Question: I want to query a table and return the latest date associated to each instance of a foreign key. e.g.:

In other words, I want the expenditure for each project that has the highest value in 'ExpenditureDate' I started of with the following query that gets the last expenditure added, but this is wrong as the last one added is not always for the latest date:
'''
WITH LatestCumulativeExpenditure AS
(
SELECT DISTINCT
MAX(p.Id) AS Id
FROM
tbl_ProjectExpenditure p
GROUP BY
p.ProjectID
)
SELECT
pe.Id,
pe.ProjectID,
pe.CumulativeMonthlyExpenditure
FROM
tbl_ProjectExpenditure pe
INNER JOIN LatestCumulativeExpenditure lce
ON pe.Id = lce.Id
INNER JOIN tbl_Project p
ON pe.ProjectID = p.Id
'''
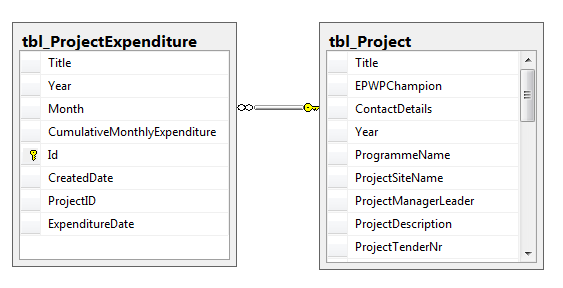
Answer: Instead of querying for the 'MAX(p.Id)', query instead for the 'MAX(ExpenditureDate)'. You will need another column as well, like 'ProjectID', and to join against both columns.
'''
WITH LatestCumulativeExpenditure AS
(
SELECT DISTINCT
-- Get both the ProjectID and the max ExpenditureDate
ProjectID,
MAX(ExpenditureDate) AS maxdate
FROM
tbl_ProjectExpenditure
GROUP BY
ProjectID
)
SELECT
pe.Id,
pe.ProjectID,
pe.CumulativeMonthlyExpenditure
FROM
tbl_ProjectExpenditure pe
INNER JOIN tbl_Project p
ON pe.ProjectID = p.Id
-- Join *both* columns against the primary tbl_ProjectExpenditure
-- to match the row with that expenditure date per project Id
INNER JOIN LatestCumulativeExpenditure lce
ON pe.ProjectID = lce.ProjectID
AND pe.ExpenditureDate = lce.maxdate
'''
(Edit - sorry, wrong column name in the description at the top)